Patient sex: M
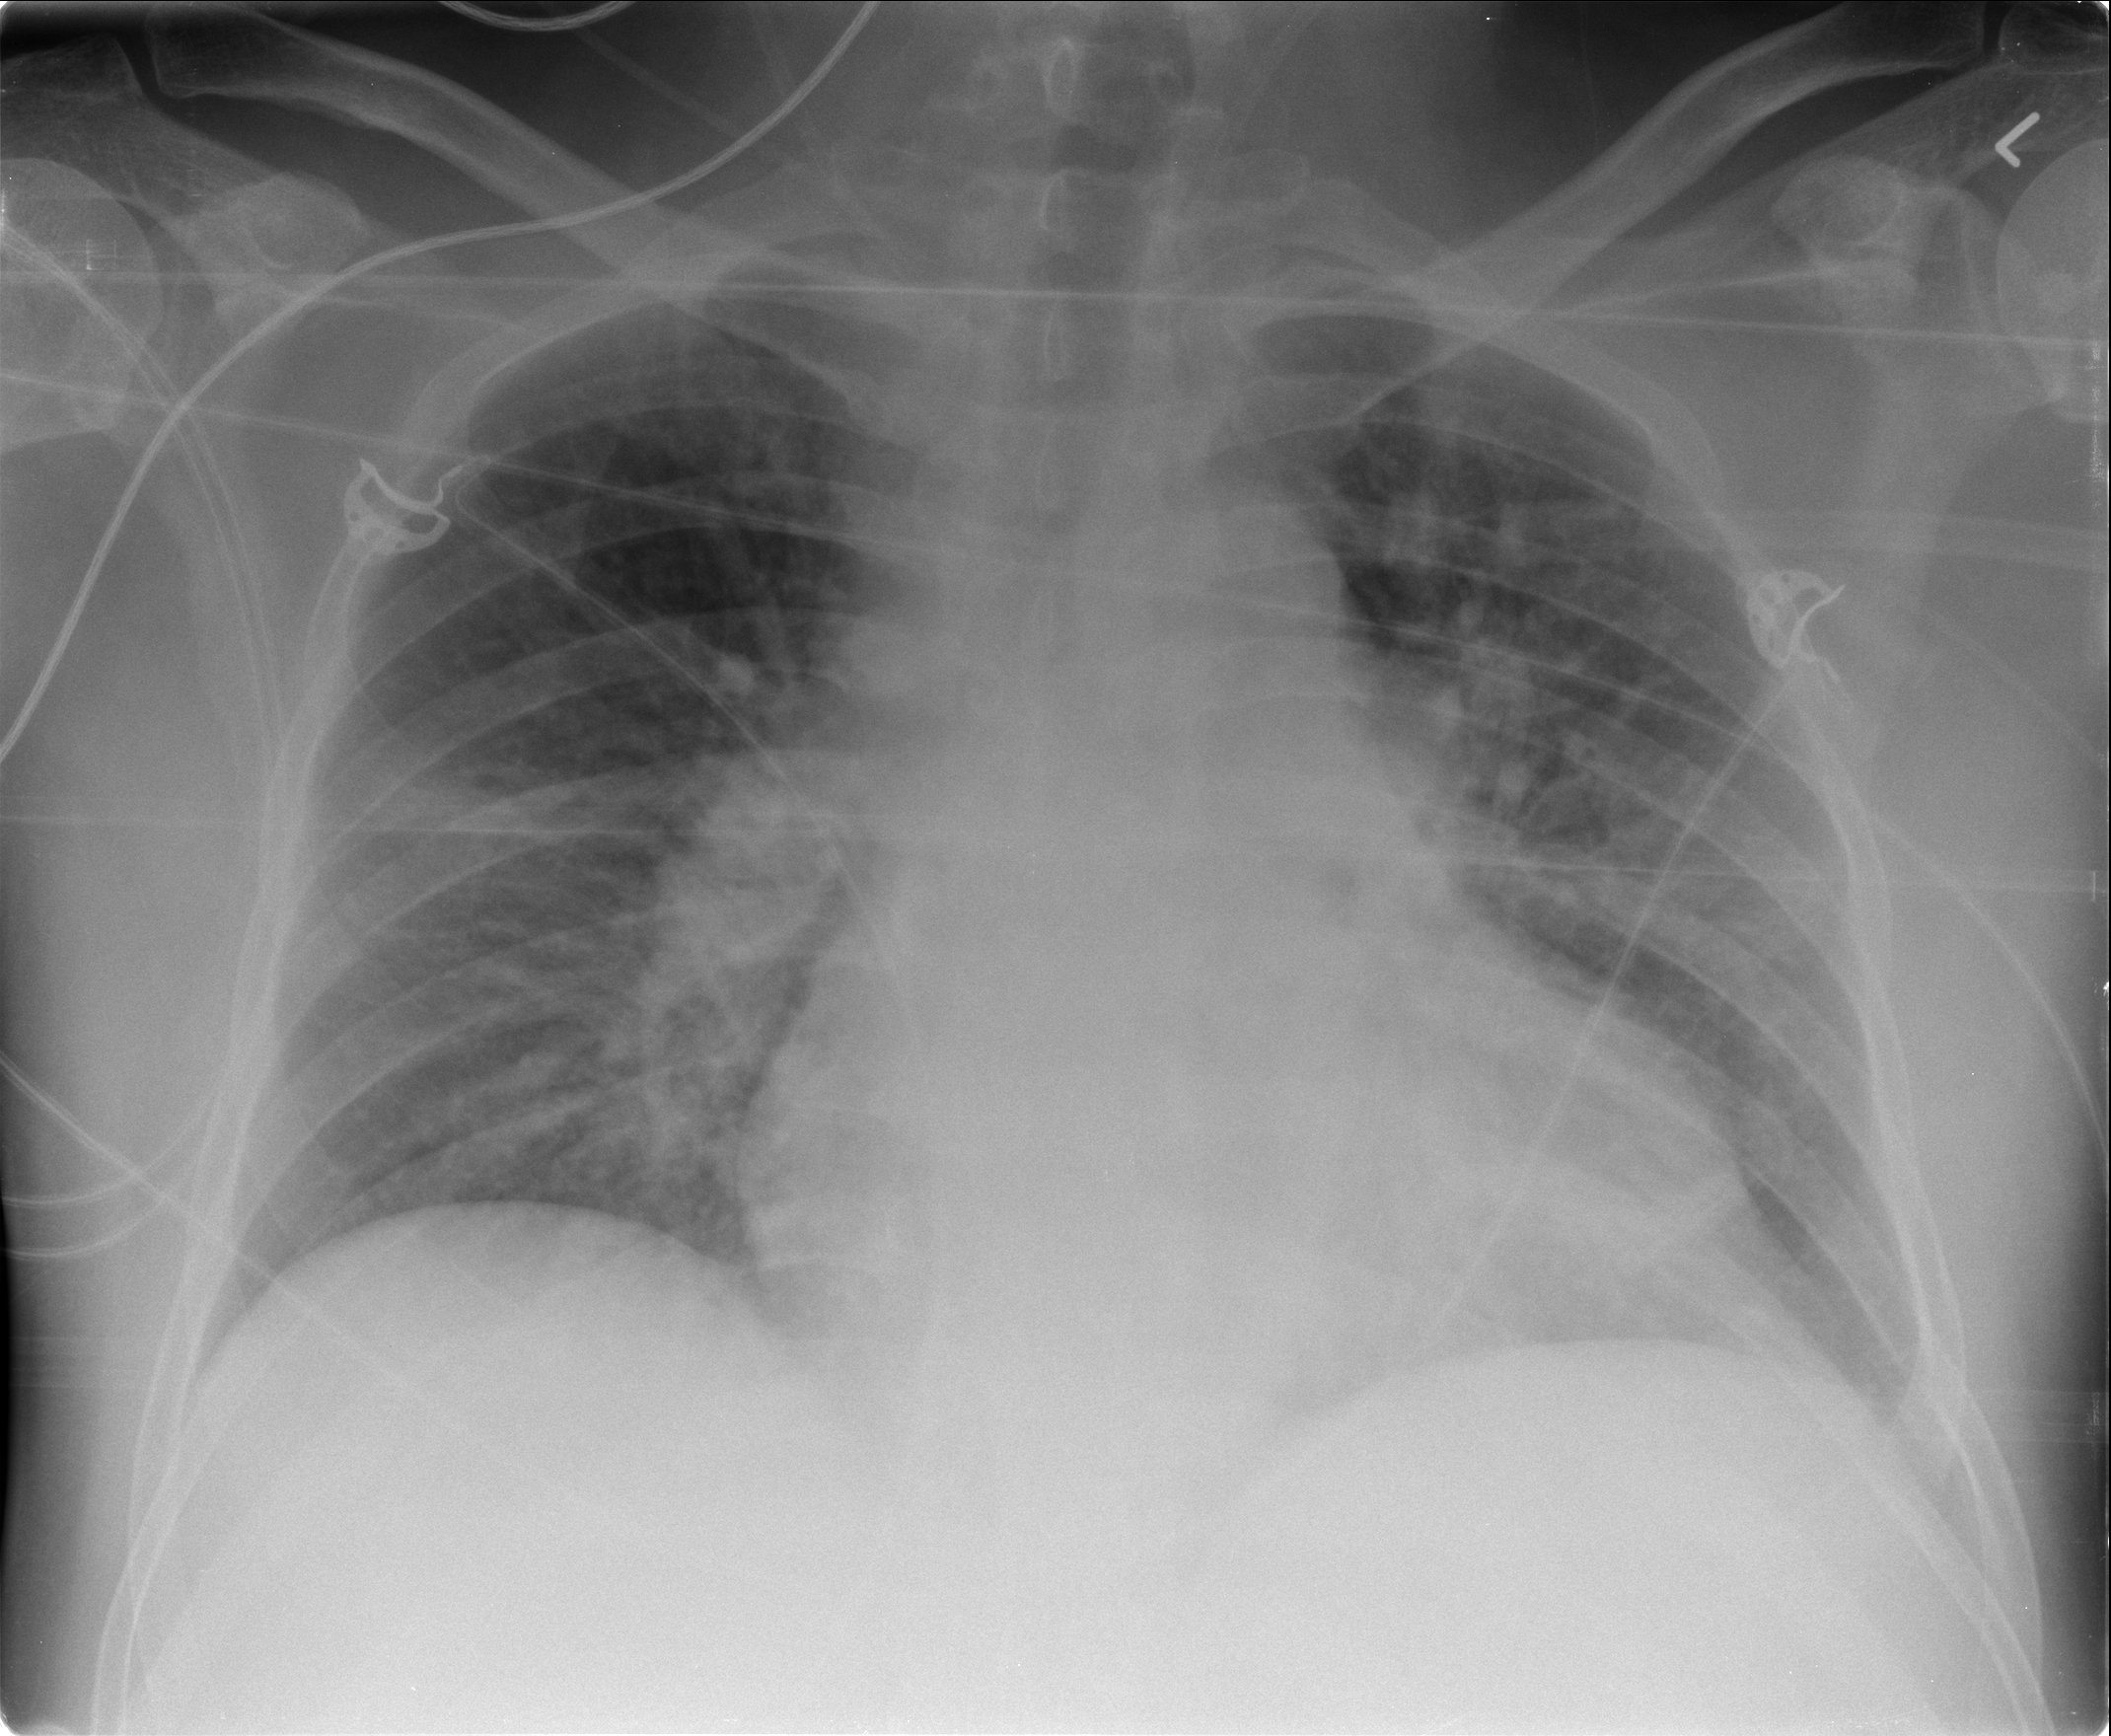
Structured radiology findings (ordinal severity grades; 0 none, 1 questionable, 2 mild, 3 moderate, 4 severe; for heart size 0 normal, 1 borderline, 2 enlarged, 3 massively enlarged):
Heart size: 2
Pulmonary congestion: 2
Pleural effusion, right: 0
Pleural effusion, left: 0
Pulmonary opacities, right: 2
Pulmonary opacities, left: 0
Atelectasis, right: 2
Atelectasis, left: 2